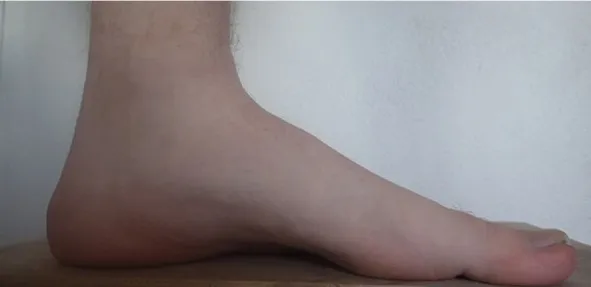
Left foot of the patient.
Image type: radiology (x_ray)